RGB frame:
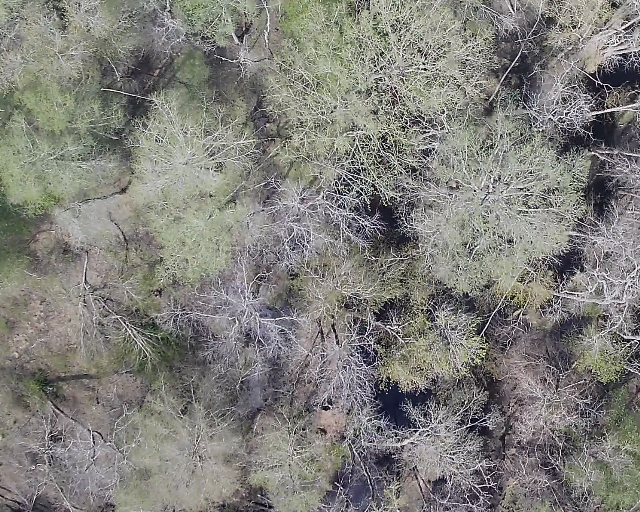
Thermal frame:
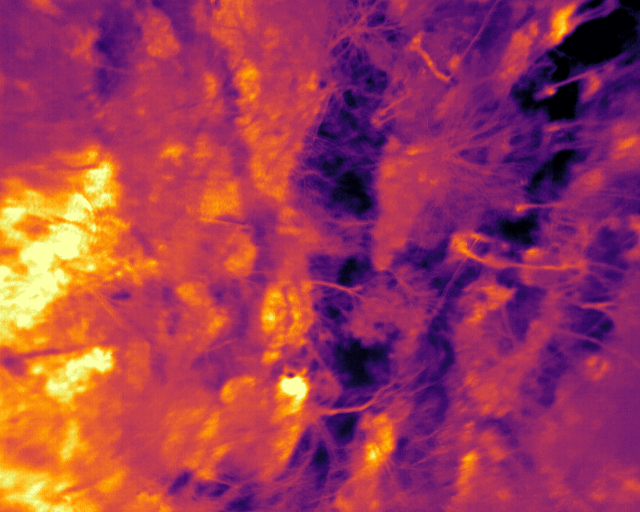
Captured: 2026-02-26 03:46:03
Pixels at or above 80 °C: 0 (fraction of frame: 0)